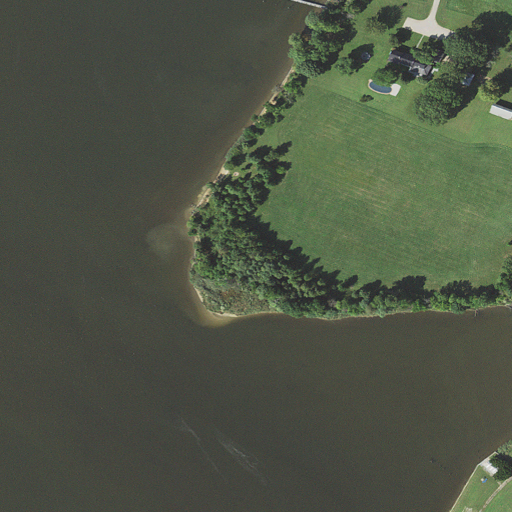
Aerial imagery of cape in Maryland named Green Point containing open water, cultivated crops, pasture, woody wetlands, herbaceous wetlands, deciduous forest, mixed forest, grassland, and open development